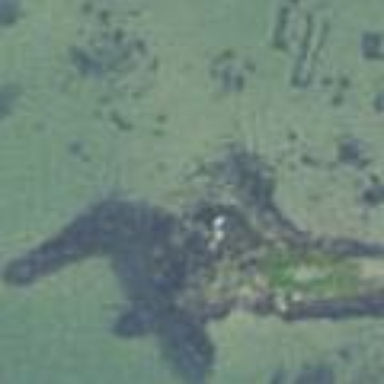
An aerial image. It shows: Natural rock reef.